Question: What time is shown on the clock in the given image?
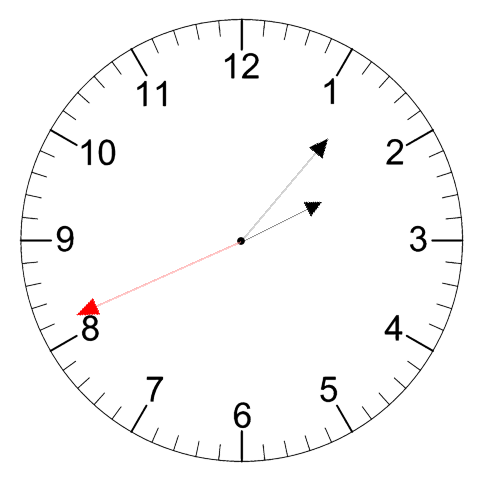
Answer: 02:06:41